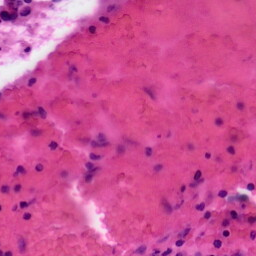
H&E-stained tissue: Colon